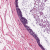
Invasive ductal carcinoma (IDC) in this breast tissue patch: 0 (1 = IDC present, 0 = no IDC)